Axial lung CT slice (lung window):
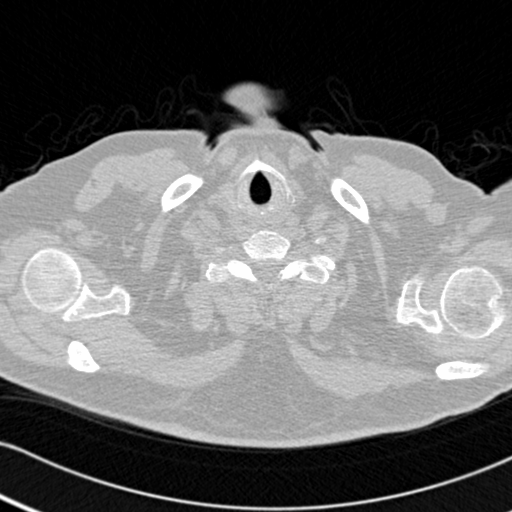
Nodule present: no